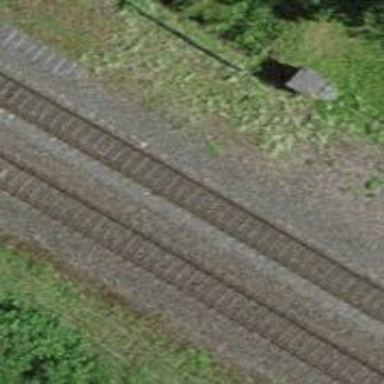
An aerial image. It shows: Railway bridge.